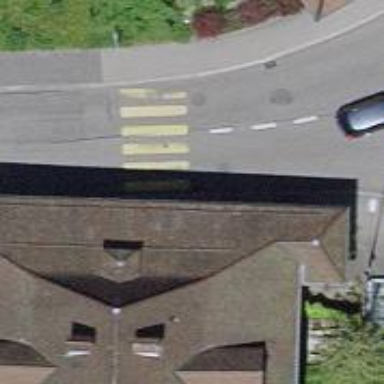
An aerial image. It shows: Zebra crossing on the road.